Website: lowes
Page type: customer-info-address
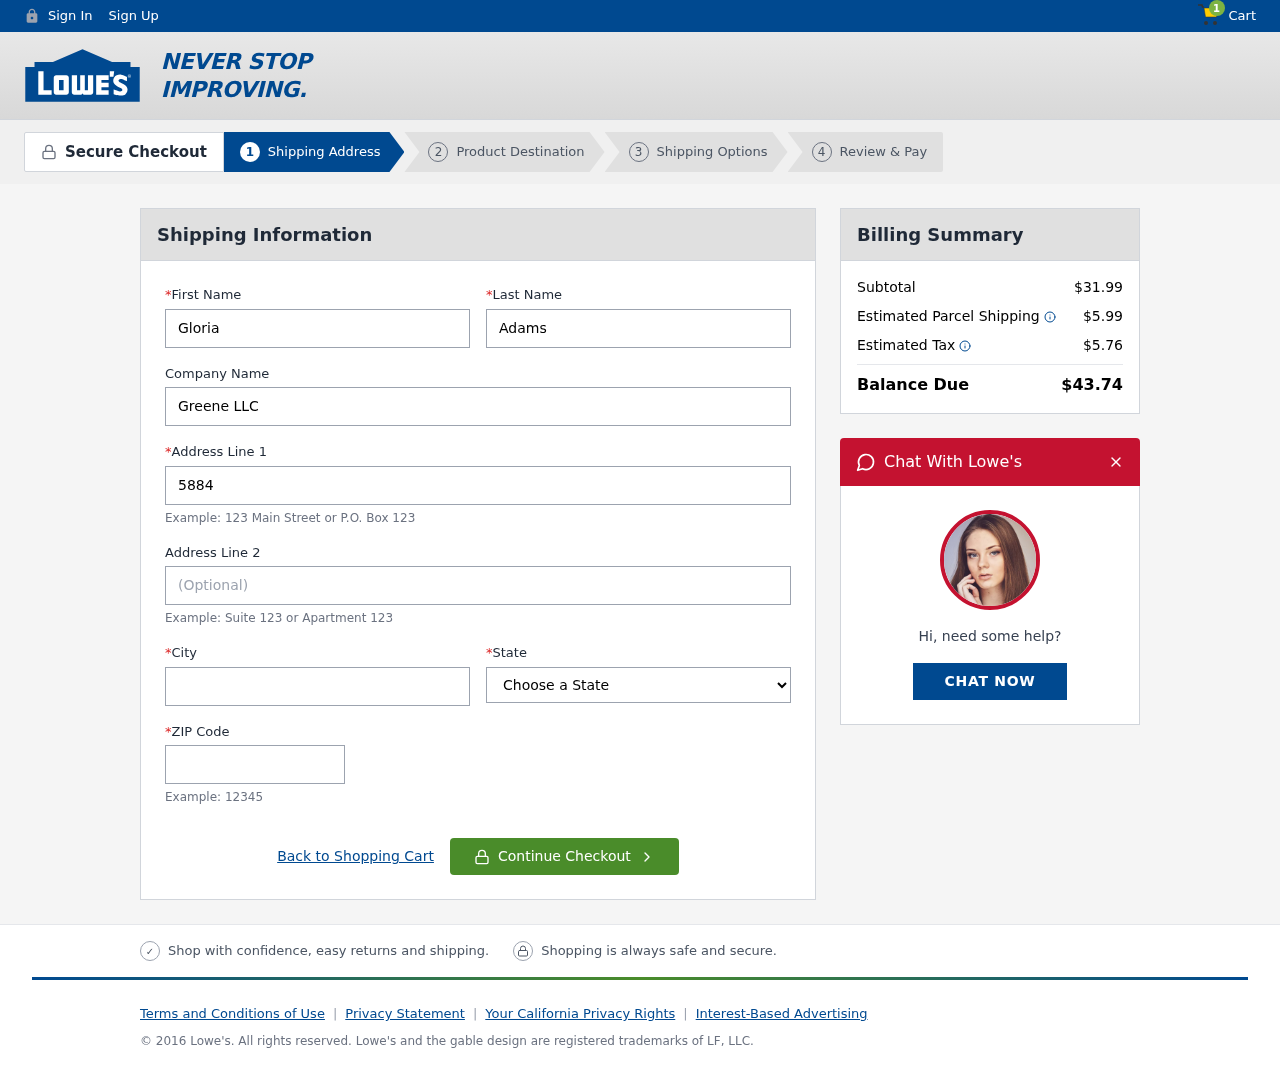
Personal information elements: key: PII_CITY
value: Watsonfort
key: PII_COMPANY
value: Greene LLC
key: PII_FIRSTNAME
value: Gloria
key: PII_LASTNAME
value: Adams
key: PII_POSTCODE
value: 73364
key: PII_STATE
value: MP
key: PII_STREET
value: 5884 Elizabeth Grove
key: PII_STREET2
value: Suite 212
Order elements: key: ORDER_NUM_ITEMS
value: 1
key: ORDER_SUBTOTAL
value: $31.99
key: ORDER_SHIPPING_COST
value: $5.99
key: ORDER_TAX
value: $5.76
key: ORDER_TOTAL
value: $43.74